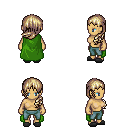
a pixel art fantasy rpg character, female body template, human, tanned skin, green cape, teal pants, white blonde left-swept hairstyle, gray slippers, four views (front, back, left, right), 2x2 character sprite sheet, small pixel art, hard edges, no anti-aliasing